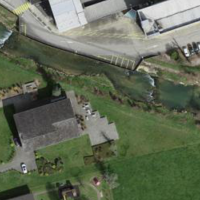
EUNIS habitat code: 54
Species observed at this site:
Corylus avellana